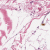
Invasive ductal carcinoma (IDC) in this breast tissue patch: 0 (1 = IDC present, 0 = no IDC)